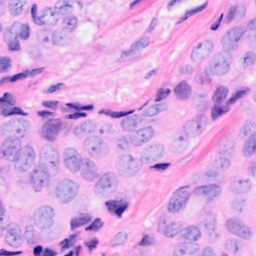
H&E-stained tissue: Breast